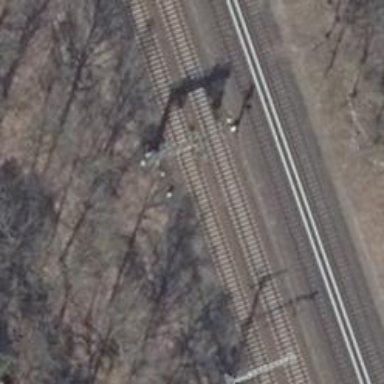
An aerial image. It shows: Railway signal.